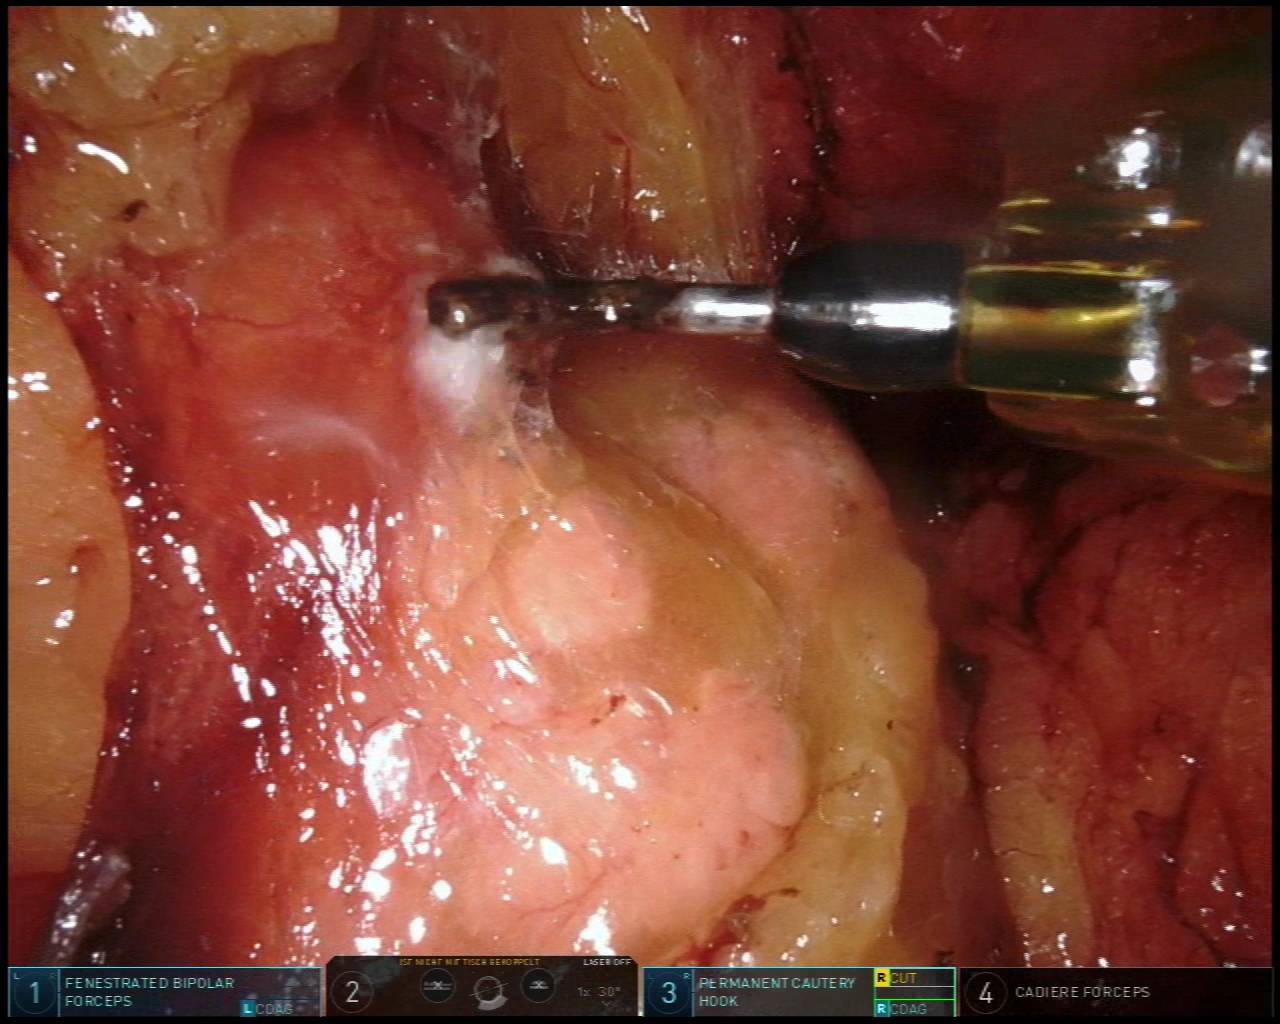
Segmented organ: pancreas
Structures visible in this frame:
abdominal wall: no
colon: no
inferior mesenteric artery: no
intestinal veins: no
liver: no
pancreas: yes
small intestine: no
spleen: no
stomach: no
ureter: no
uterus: no
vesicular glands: no